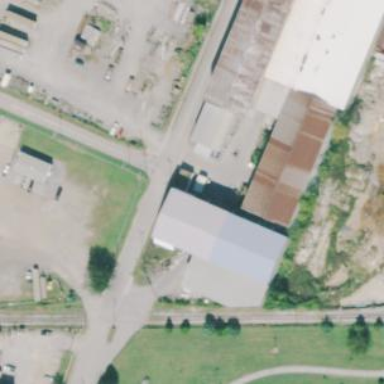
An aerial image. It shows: Commercial building.